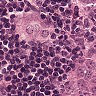
Metastatic tissue present: yes